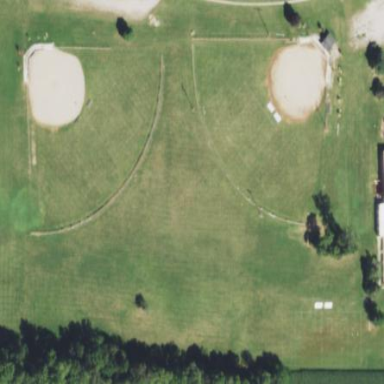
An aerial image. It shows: Baseball pitch for leisure land.